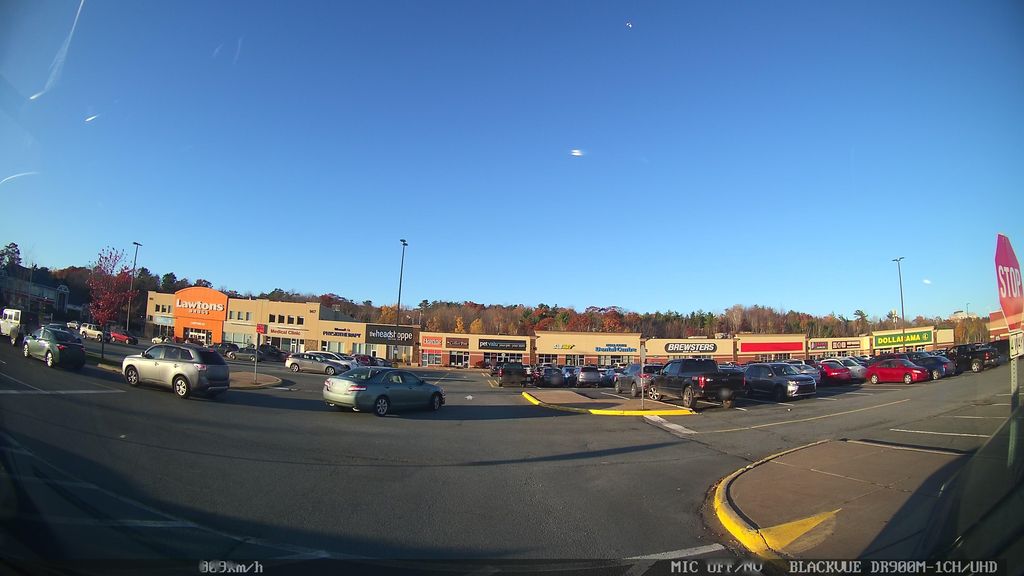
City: halifax